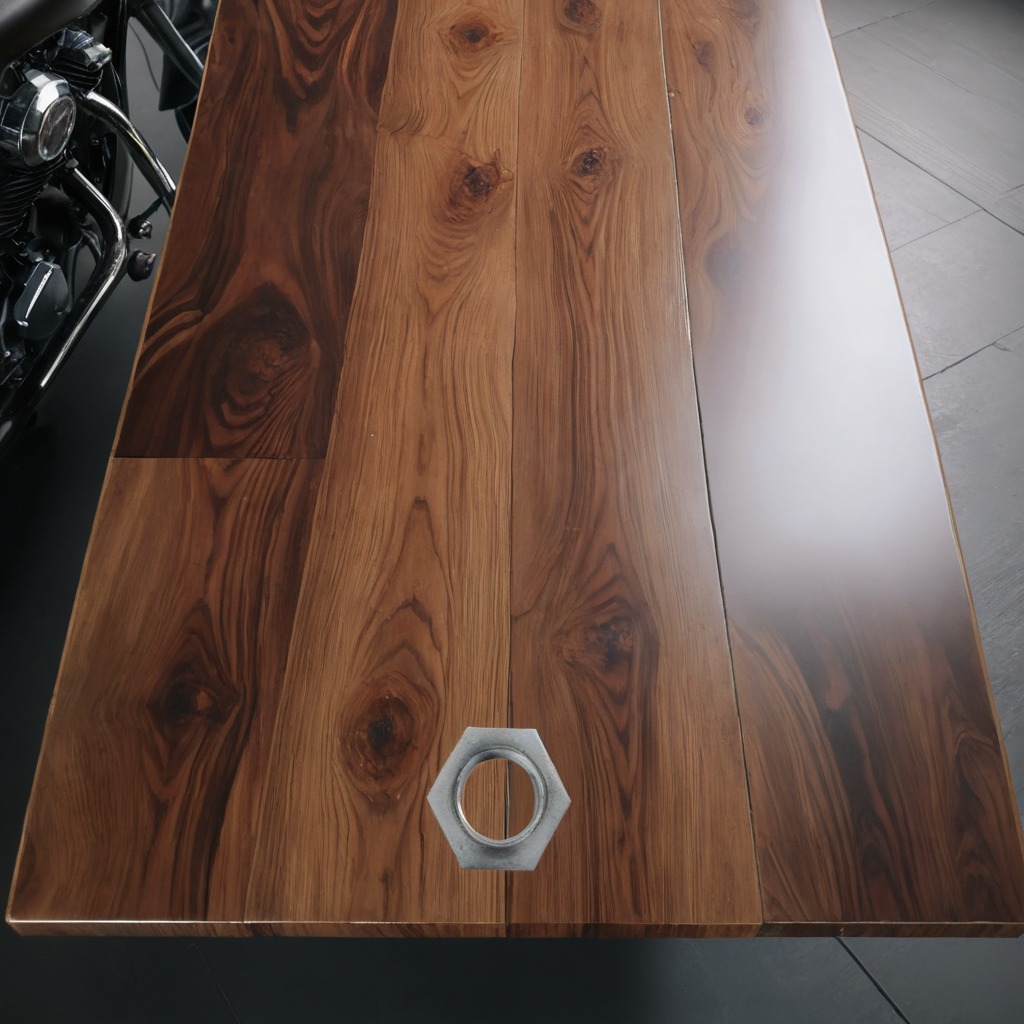
A metal nut lies on the wooden table in the vintage motorcycle garage.